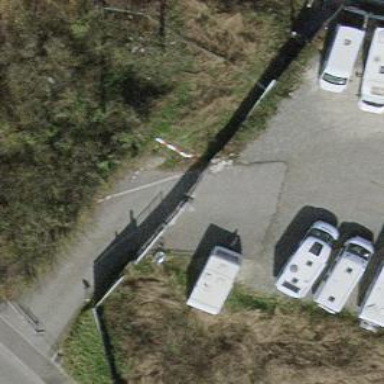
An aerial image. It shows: Gate.